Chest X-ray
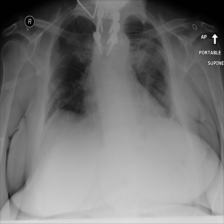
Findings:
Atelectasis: negative
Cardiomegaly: negative
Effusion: negative
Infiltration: positive
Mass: positive
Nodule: negative
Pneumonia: negative
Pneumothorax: negative
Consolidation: negative
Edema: negative
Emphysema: negative
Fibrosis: negative
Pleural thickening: negative
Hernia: negative